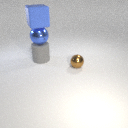
large blue rubber cube above large gray rubber cylinder